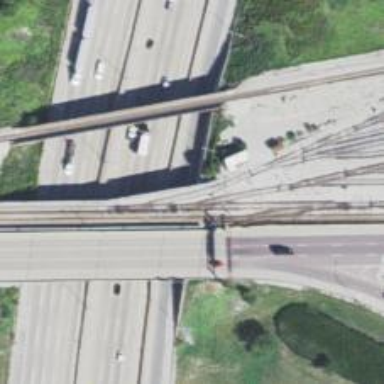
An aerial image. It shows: Bridge over electrified rail yard.